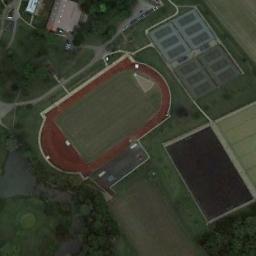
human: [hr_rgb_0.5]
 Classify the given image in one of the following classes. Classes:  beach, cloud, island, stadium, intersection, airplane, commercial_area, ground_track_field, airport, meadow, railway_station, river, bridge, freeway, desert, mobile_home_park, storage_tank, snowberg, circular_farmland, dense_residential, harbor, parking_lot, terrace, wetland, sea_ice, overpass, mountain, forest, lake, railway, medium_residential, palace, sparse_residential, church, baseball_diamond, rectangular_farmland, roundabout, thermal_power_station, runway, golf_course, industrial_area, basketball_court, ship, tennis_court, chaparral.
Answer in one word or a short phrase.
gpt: ground_track_field